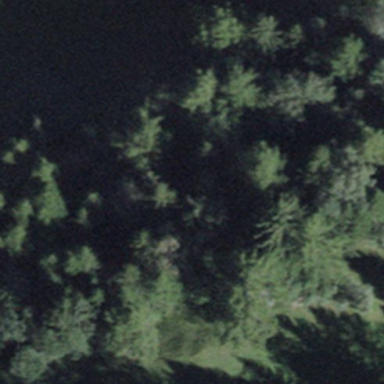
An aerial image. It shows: Forest with mixed leaf types and cycles.